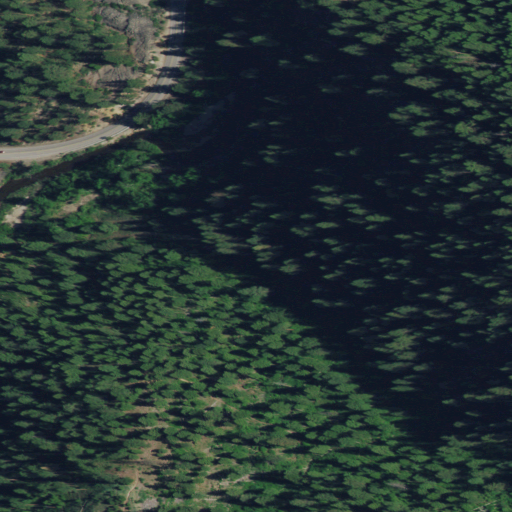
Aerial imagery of valley in Idaho named Greenland Gulch containing evergreen forest, shrub, low intensity development, open development, and medium intensity development